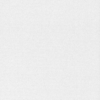
Label: dusty